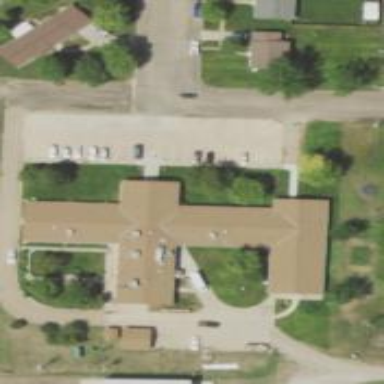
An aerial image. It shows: Nursing home.